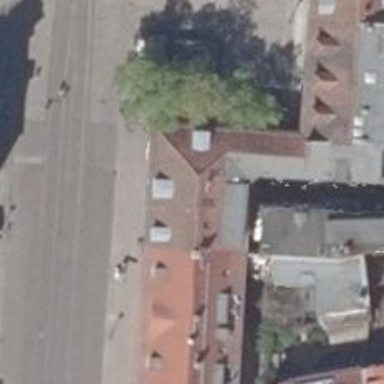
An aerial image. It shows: Café.